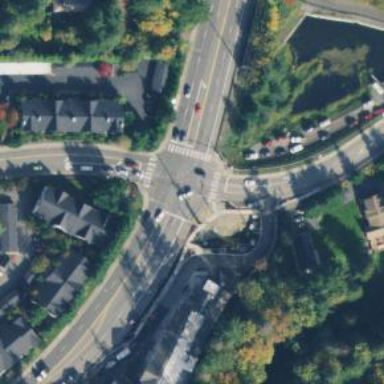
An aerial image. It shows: Crossing on the road.